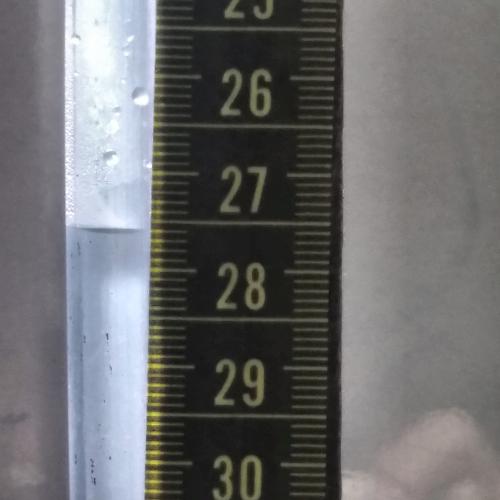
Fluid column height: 27.6 cm